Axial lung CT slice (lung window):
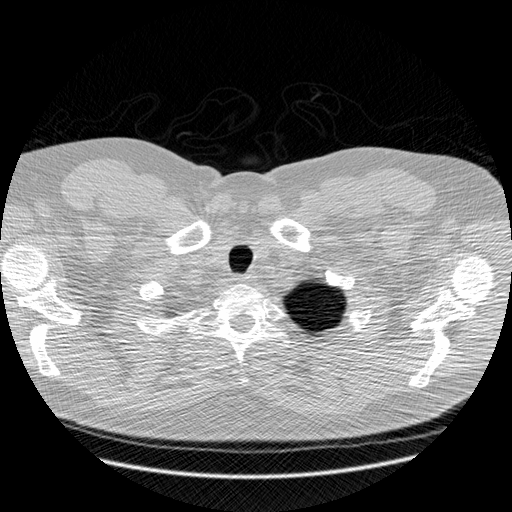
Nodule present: no